Question: Hi All I am using Wheel lib in app, I want to show date and time in Toast when I click button. How can I do it??
This is code of the example where I just show date and time in wheel but I want to get and show date and time in Toast.
'''
public class Time2Activity extends Activity {
@Override
public void onCreate(Bundle savedInstanceState) {
super.onCreate(savedInstanceState);
setContentView(R.layout.time2_layout);
final WheelView hours = (WheelView) findViewById(R.id.hour);
NumericWheelAdapter hourAdapter = new NumericWheelAdapter(this, 0, 23);
hourAdapter.setItemResource(R.layout.wheel_text_item);
hourAdapter.setItemTextResource(R.id.text);
hours.setViewAdapter(hourAdapter);
final WheelView mins = (WheelView) findViewById(R.id.mins);
NumericWheelAdapter minAdapter = new NumericWheelAdapter(this, 0, 59, "%02d");
minAdapter.setItemResource(R.layout.wheel_text_item);
minAdapter.setItemTextResource(R.id.text);
mins.setViewAdapter(minAdapter);
mins.setCyclic(true);
final WheelView ampm = (WheelView) findViewById(R.id.ampm);
ArrayWheelAdapter<String> ampmAdapter =
new ArrayWheelAdapter<String>(this, new String[] {"AM", "PM"});
ampmAdapter.setItemResource(R.layout.wheel_text_item);
ampmAdapter.setItemTextResource(R.id.text);
ampm.setViewAdapter(ampmAdapter);
// set current time
Calendar calendar = Calendar.getInstance(Locale.UK);
hours.setCurrentItem(calendar.get(Calendar.HOUR));
mins.setCurrentItem(calendar.get(Calendar.MINUTE));
ampm.setCurrentItem(calendar.get(Calendar.AM_PM));
final WheelView day = (WheelView) findViewById(R.id.day);
day.setViewAdapter(new DayArrayAdapter(this, calendar));
}
/**
* Day adapter
*
*/
private class DayArrayAdapter extends AbstractWheelTextAdapter {
// Count of days to be shown
private final int daysCount = 20;
// Calendar
Calendar calendar;
/**
* Constructor
*/
protected DayArrayAdapter(Context context, Calendar calendar) {
super(context, R.layout.time2_day, NO_RESOURCE);
this.calendar = calendar;
setItemTextResource(R.id.time2_monthday);
}
@Override
public View getItem(int index, View cachedView, ViewGroup parent) {
int day = -daysCount/2 + index;
Calendar newCalendar = (Calendar) calendar.clone();
newCalendar.roll(Calendar.DAY_OF_YEAR, day);
View view = super.getItem(index, cachedView, parent);
TextView weekday = (TextView) view.findViewById(R.id.time2_weekday);
if (day == 0) {
weekday.setText("");
} else {
DateFormat format = new SimpleDateFormat("EEE");
weekday.setText(format.format(newCalendar.getTime()));
}
TextView monthday = (TextView) view.findViewById(R.id.time2_monthday);
if (day == 0) {
monthday.setText("Today");
monthday.setTextColor(0xFF0000F0);
} else {
DateFormat format = new SimpleDateFormat("MMM d");
monthday.setText(format.format(newCalendar.getTime()));
monthday.setTextColor(0xFF111111);
}
return view;
}
@Override
public int getItemsCount() {
return daysCount + 1;
}
@Override
protected CharSequence getItemText(int index) {
return "";
}
}
}
'''

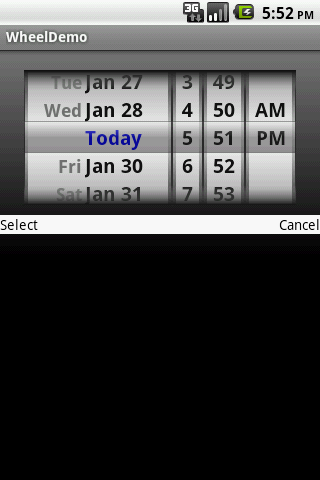
Answer: On Click Button.
'''
public void onClickButtonSelect(View v){
int AMPM = ampm.getCurrentItem();
String AMOrPM;
if (AMPM == 0){
AMOrPM = "AM";
}else{
AMOrPM = "PM";
}
String hoursString = Integer.toString(hours.getCurrentItem());
String minutesString = Integer.toString(mins.getCurrentItem());
int day = -10/2 + day1.getCurrentItem();
Calendar newCalendar = (Calendar) calendar1.clone();
newCalendar.roll(Calendar.DAY_OF_YEAR, day);
DateFormat format = new SimpleDateFormat("MMM d");
Toast.makeText(getActivity(), format.format(newCalendar.getTime()).toString() + "-" + hoursString + "-" + minutesString + "-" + AMOrPM, 6000).show();
}
'''